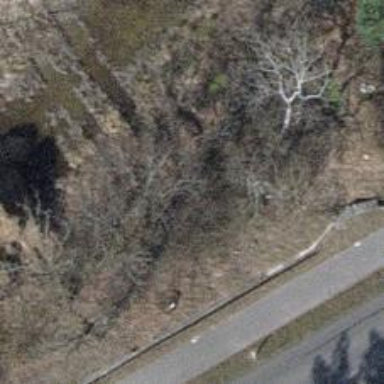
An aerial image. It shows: Single tag "natural: tree."